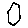
Label: hexagon